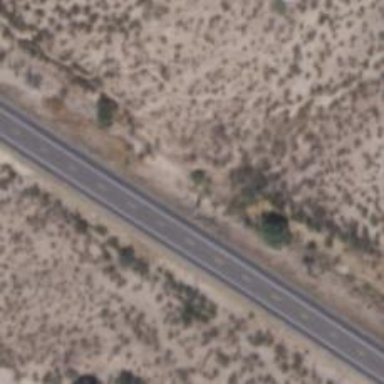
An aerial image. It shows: Track road.